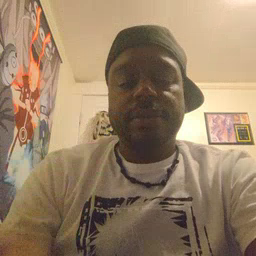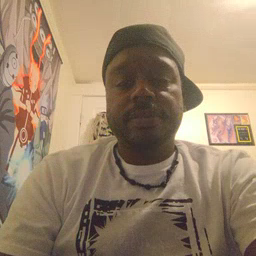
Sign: rain